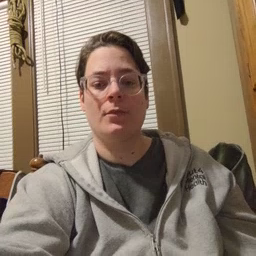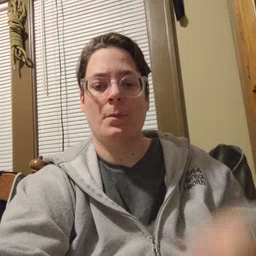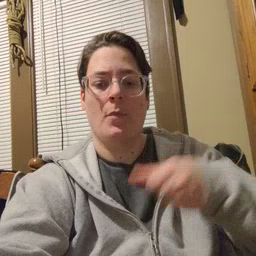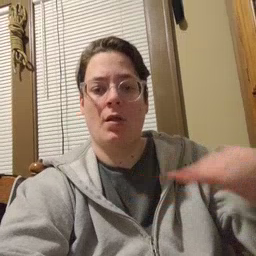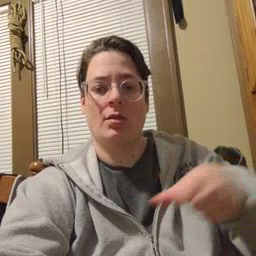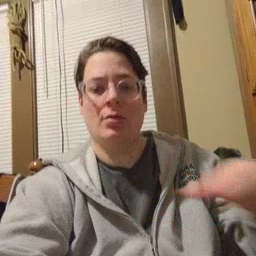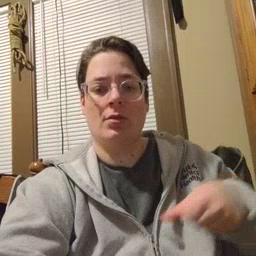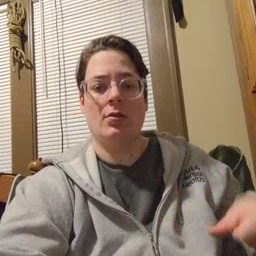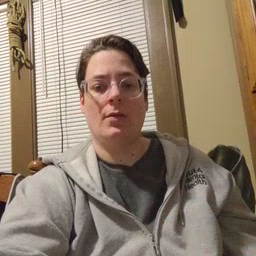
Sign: puzzle